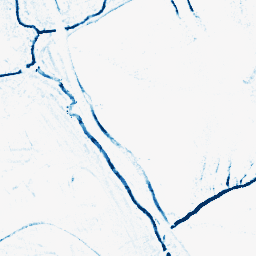
Category: morphological
Decomposition family: morphological_ellipse
Decomposition parameters: operation: closing
width: 5
height: 5
Upsampling method: edge_directed
Upsampling parameters: scale: 2
Upsampling scale: 2